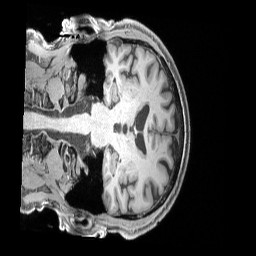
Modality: T1w
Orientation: coronal
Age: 75
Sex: male